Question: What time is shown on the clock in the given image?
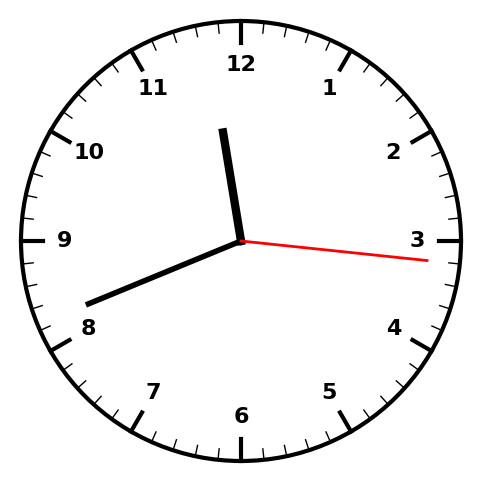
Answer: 11:41:16